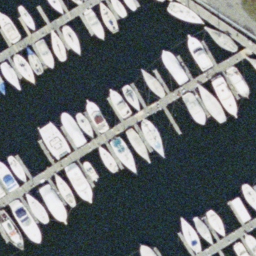
Label: harbor